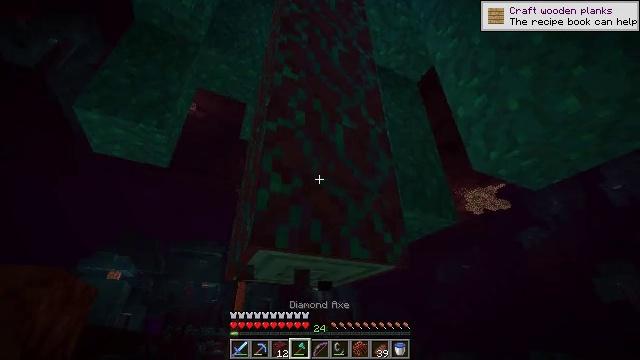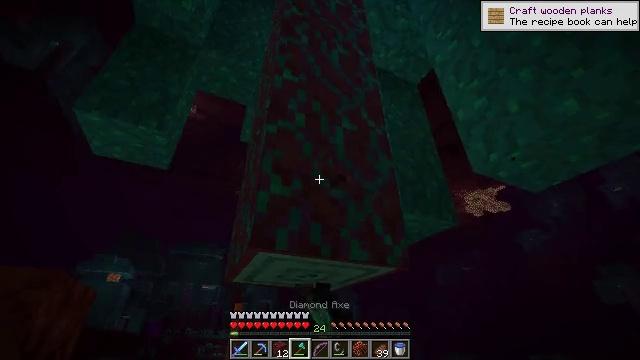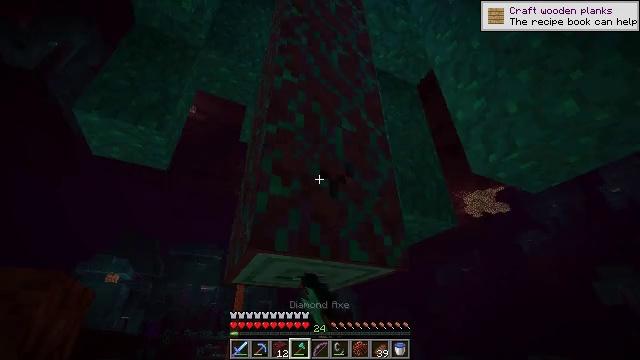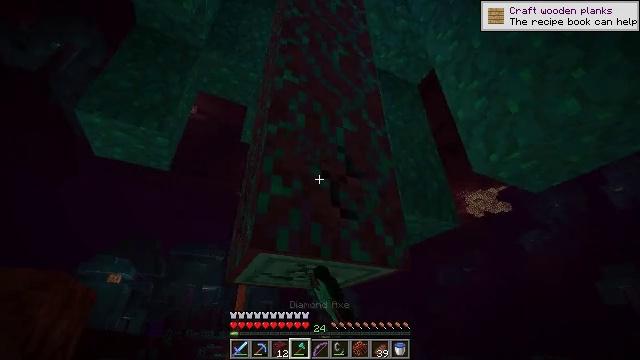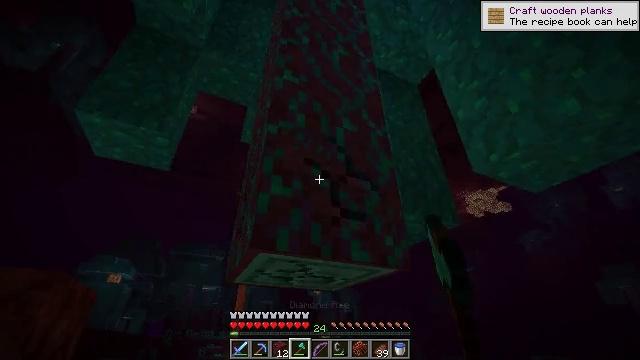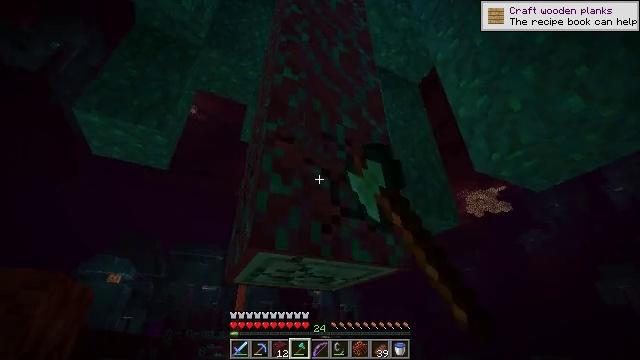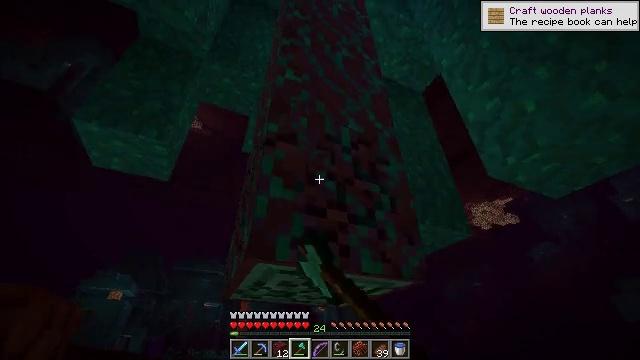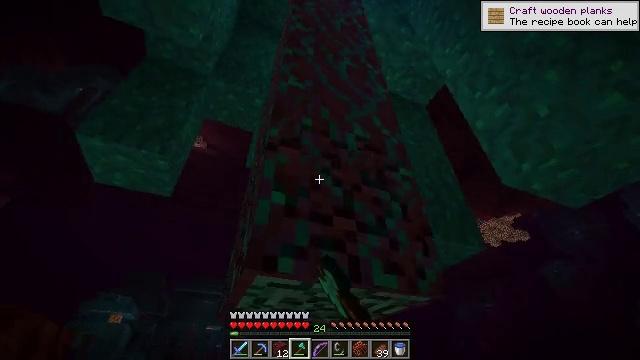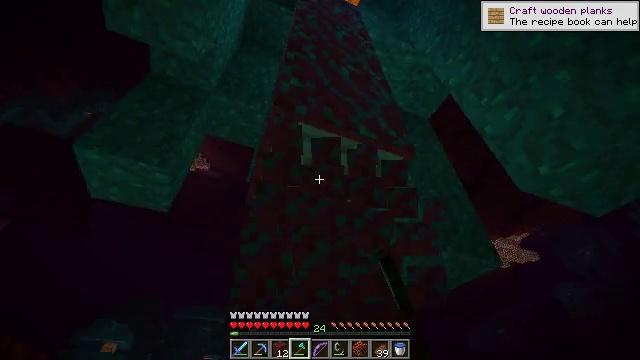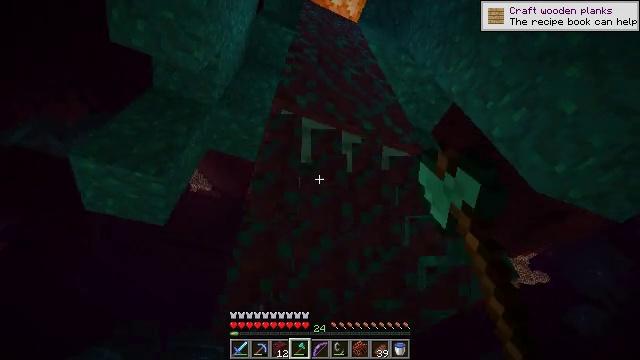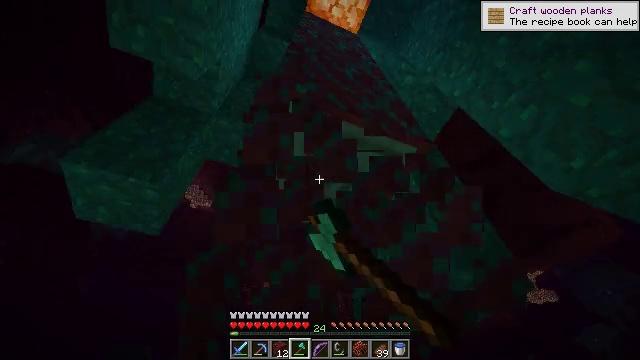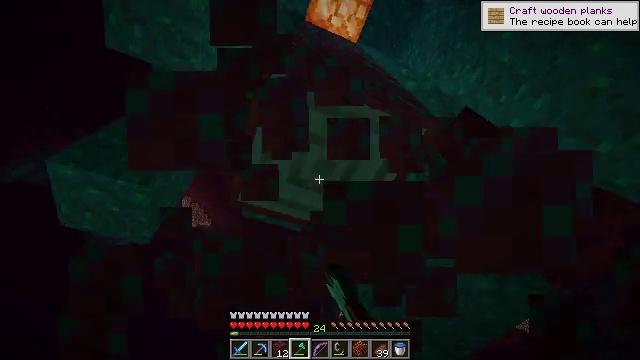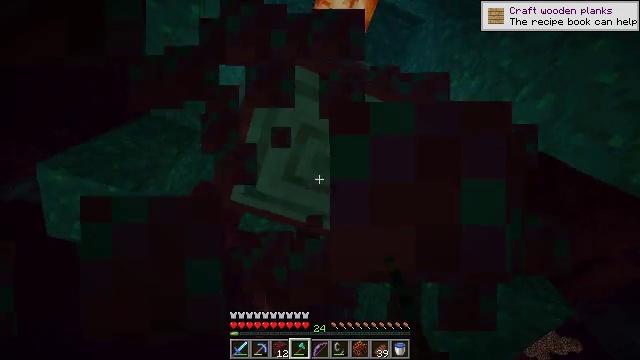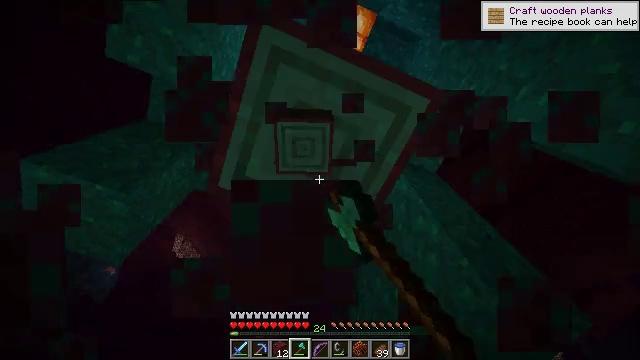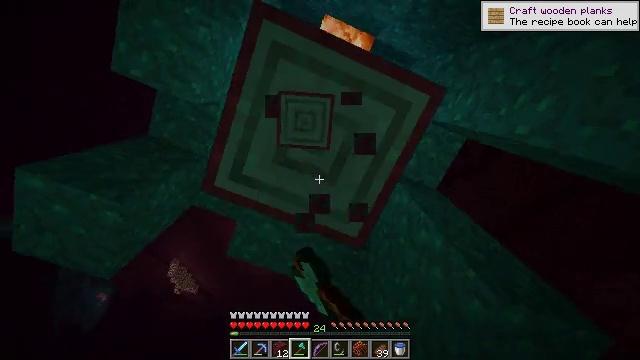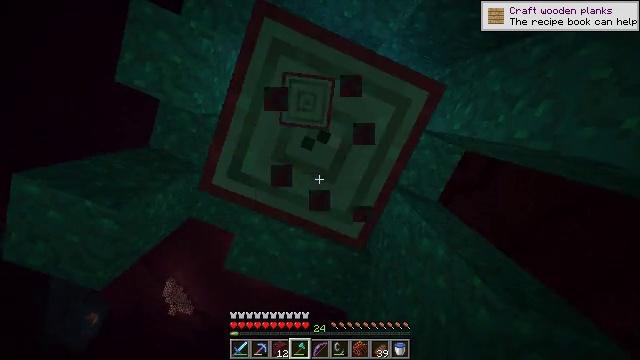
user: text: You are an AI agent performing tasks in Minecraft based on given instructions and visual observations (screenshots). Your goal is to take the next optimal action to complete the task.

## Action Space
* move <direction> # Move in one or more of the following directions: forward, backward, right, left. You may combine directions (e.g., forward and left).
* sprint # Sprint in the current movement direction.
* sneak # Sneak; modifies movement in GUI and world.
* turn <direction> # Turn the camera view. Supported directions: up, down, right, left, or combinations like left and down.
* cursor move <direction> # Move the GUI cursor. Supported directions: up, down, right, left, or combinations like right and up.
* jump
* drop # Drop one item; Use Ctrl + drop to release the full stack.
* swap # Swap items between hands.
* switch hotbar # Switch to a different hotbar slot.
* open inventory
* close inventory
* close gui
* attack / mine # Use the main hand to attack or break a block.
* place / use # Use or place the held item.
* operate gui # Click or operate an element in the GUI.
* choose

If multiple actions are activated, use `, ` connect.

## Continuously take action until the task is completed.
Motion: motion action
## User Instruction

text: Collect warped stem for crafting.
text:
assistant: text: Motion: attack / mine
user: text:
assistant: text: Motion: attack / mine
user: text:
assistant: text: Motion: attack / mine
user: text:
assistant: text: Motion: attack / mine
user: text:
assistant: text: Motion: move forward, attack / mine
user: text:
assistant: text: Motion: move forward, turn up, attack / mine
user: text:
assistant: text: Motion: move forward, turn left and up, attack / mine
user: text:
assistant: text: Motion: move forward, turn up, attack / mine
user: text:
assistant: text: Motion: move forward, turn up, attack / mine
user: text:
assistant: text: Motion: move forward, turn up, attack / mine
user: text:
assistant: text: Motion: move forward, turn up, attack / mine
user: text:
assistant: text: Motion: move forward, turn up, attack / mine
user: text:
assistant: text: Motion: move forward, turn up, attack / mine
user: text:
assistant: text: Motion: turn up, attack / mine
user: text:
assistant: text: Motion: turn up, attack / mine
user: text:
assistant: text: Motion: turn up, attack / mine
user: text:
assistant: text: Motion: attack / mine
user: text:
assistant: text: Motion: turn up, attack / mine
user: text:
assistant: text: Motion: turn up, attack / mine
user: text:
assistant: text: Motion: turn left and up, attack / mine
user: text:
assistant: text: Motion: turn left and up, attack / mine
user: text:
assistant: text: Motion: turn up, attack / mine
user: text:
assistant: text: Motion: attack / mine
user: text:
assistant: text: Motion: attack / mine
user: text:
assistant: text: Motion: attack / mine
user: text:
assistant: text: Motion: attack / mine
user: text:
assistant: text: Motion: attack / mine
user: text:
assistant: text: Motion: attack / mine
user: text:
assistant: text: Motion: attack / mine
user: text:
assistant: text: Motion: attack / mine